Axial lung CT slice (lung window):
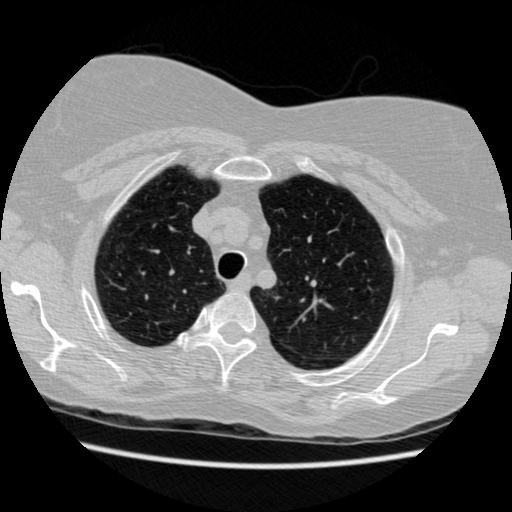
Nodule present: no